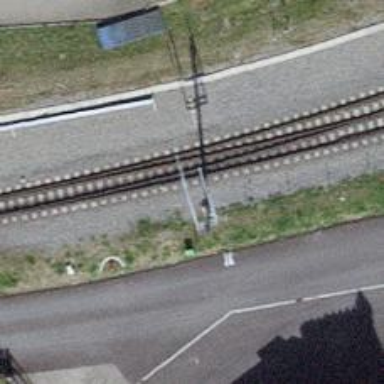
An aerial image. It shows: Railway switch.